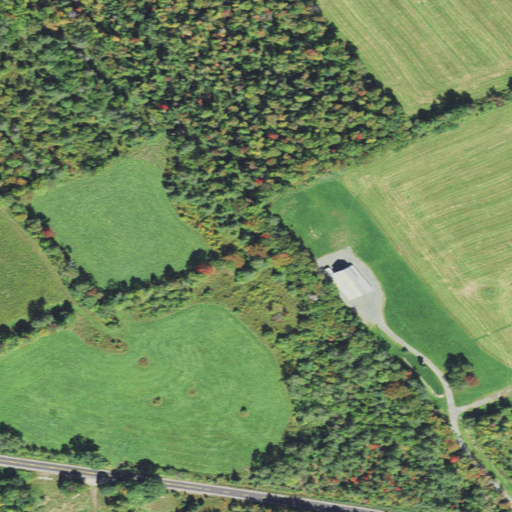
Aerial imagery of ridge(s) in New Hampshire named Elm Ridge containing pasture, mixed forest, deciduous forest, open development, woody wetlands, low intensity development, evergreen forest, and medium intensity development